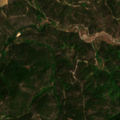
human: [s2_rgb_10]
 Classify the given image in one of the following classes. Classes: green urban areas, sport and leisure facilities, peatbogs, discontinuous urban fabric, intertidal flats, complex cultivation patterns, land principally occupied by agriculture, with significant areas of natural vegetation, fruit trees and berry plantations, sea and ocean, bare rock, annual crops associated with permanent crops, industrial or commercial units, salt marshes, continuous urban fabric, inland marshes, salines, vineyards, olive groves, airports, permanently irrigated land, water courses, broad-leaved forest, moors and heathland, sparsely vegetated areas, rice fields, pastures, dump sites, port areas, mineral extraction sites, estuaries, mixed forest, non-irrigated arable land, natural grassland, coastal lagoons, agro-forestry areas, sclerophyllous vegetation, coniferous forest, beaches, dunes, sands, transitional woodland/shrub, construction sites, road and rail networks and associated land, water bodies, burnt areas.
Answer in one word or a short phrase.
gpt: coniferous forest